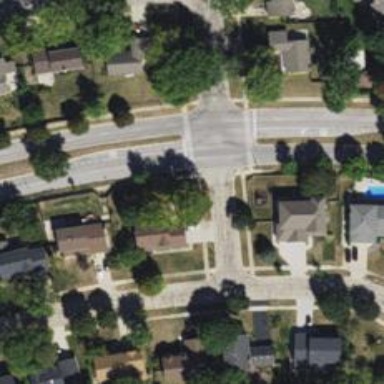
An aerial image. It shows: Road with stop sign.